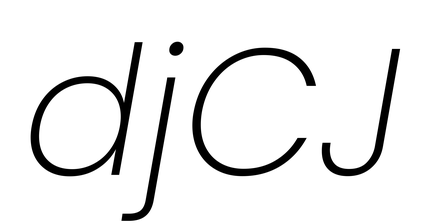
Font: Poppins-ExtraLightItalic